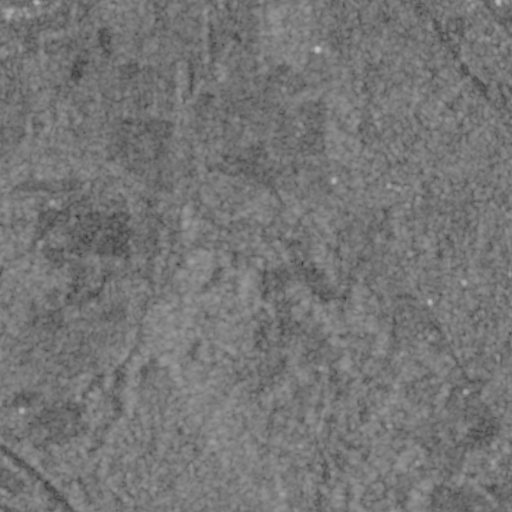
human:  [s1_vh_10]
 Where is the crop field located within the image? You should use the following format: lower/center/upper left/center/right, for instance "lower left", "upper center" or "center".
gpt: The crop field is located in the upper left of the image.
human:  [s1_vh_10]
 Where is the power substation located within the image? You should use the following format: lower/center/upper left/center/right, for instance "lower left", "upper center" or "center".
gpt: The power substation is located in the upper left of the image.
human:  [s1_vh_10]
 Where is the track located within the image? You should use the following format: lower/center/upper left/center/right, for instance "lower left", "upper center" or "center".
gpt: The track is located in the upper left of the image.
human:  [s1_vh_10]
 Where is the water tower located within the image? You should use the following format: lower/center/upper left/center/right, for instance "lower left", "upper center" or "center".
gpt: The water tower is located in the center right of the image.
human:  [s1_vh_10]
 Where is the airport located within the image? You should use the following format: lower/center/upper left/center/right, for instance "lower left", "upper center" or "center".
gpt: There is no airport in the image.

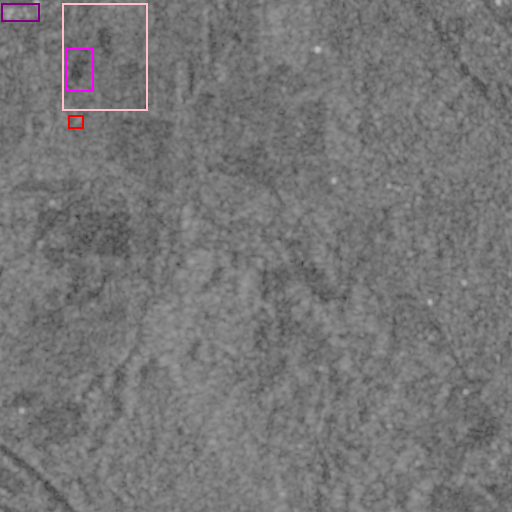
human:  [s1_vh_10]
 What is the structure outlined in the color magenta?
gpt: The structure outlined in magenta is a crop field.
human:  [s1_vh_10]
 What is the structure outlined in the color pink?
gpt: The structure outlined in pink is a park.
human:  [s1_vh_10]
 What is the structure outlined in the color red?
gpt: The structure outlined in red is a power substation.
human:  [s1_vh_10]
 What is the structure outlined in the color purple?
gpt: The structure outlined in purple is a building.
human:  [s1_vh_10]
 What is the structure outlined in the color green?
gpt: There is no green outline.